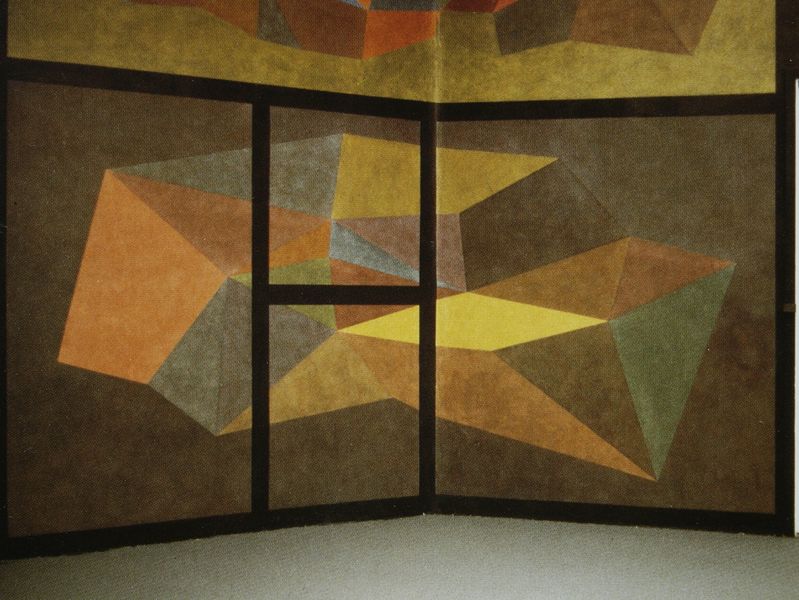
Titel: Installation Bienale Venedig - Complex forms
Künstler: Sol Lewitt
Schlagwörter: blau, schatten, dreieck, gelb, grün, kubismus, braun, bunt, dunkelbraun, fenster, grau, orange, raum, schwarz, rot, beige, wand, rahmen, innenraum, boden, figur, decke, innen, hellblau, ecke, abstrakt, farben, flächen, formen, lila, violett, matt, foto, wände, symetrie, rechteck, form, kasten, ecken, quadrate, sol, dreiecke, kanten, geometrie, lewitt, quadrat, viereck, kuben, tryptichon, kubus, prisma, prismen, instalation, witt, lewit, auadrat, geomwtrie, instala, intallation, über eck